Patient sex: M
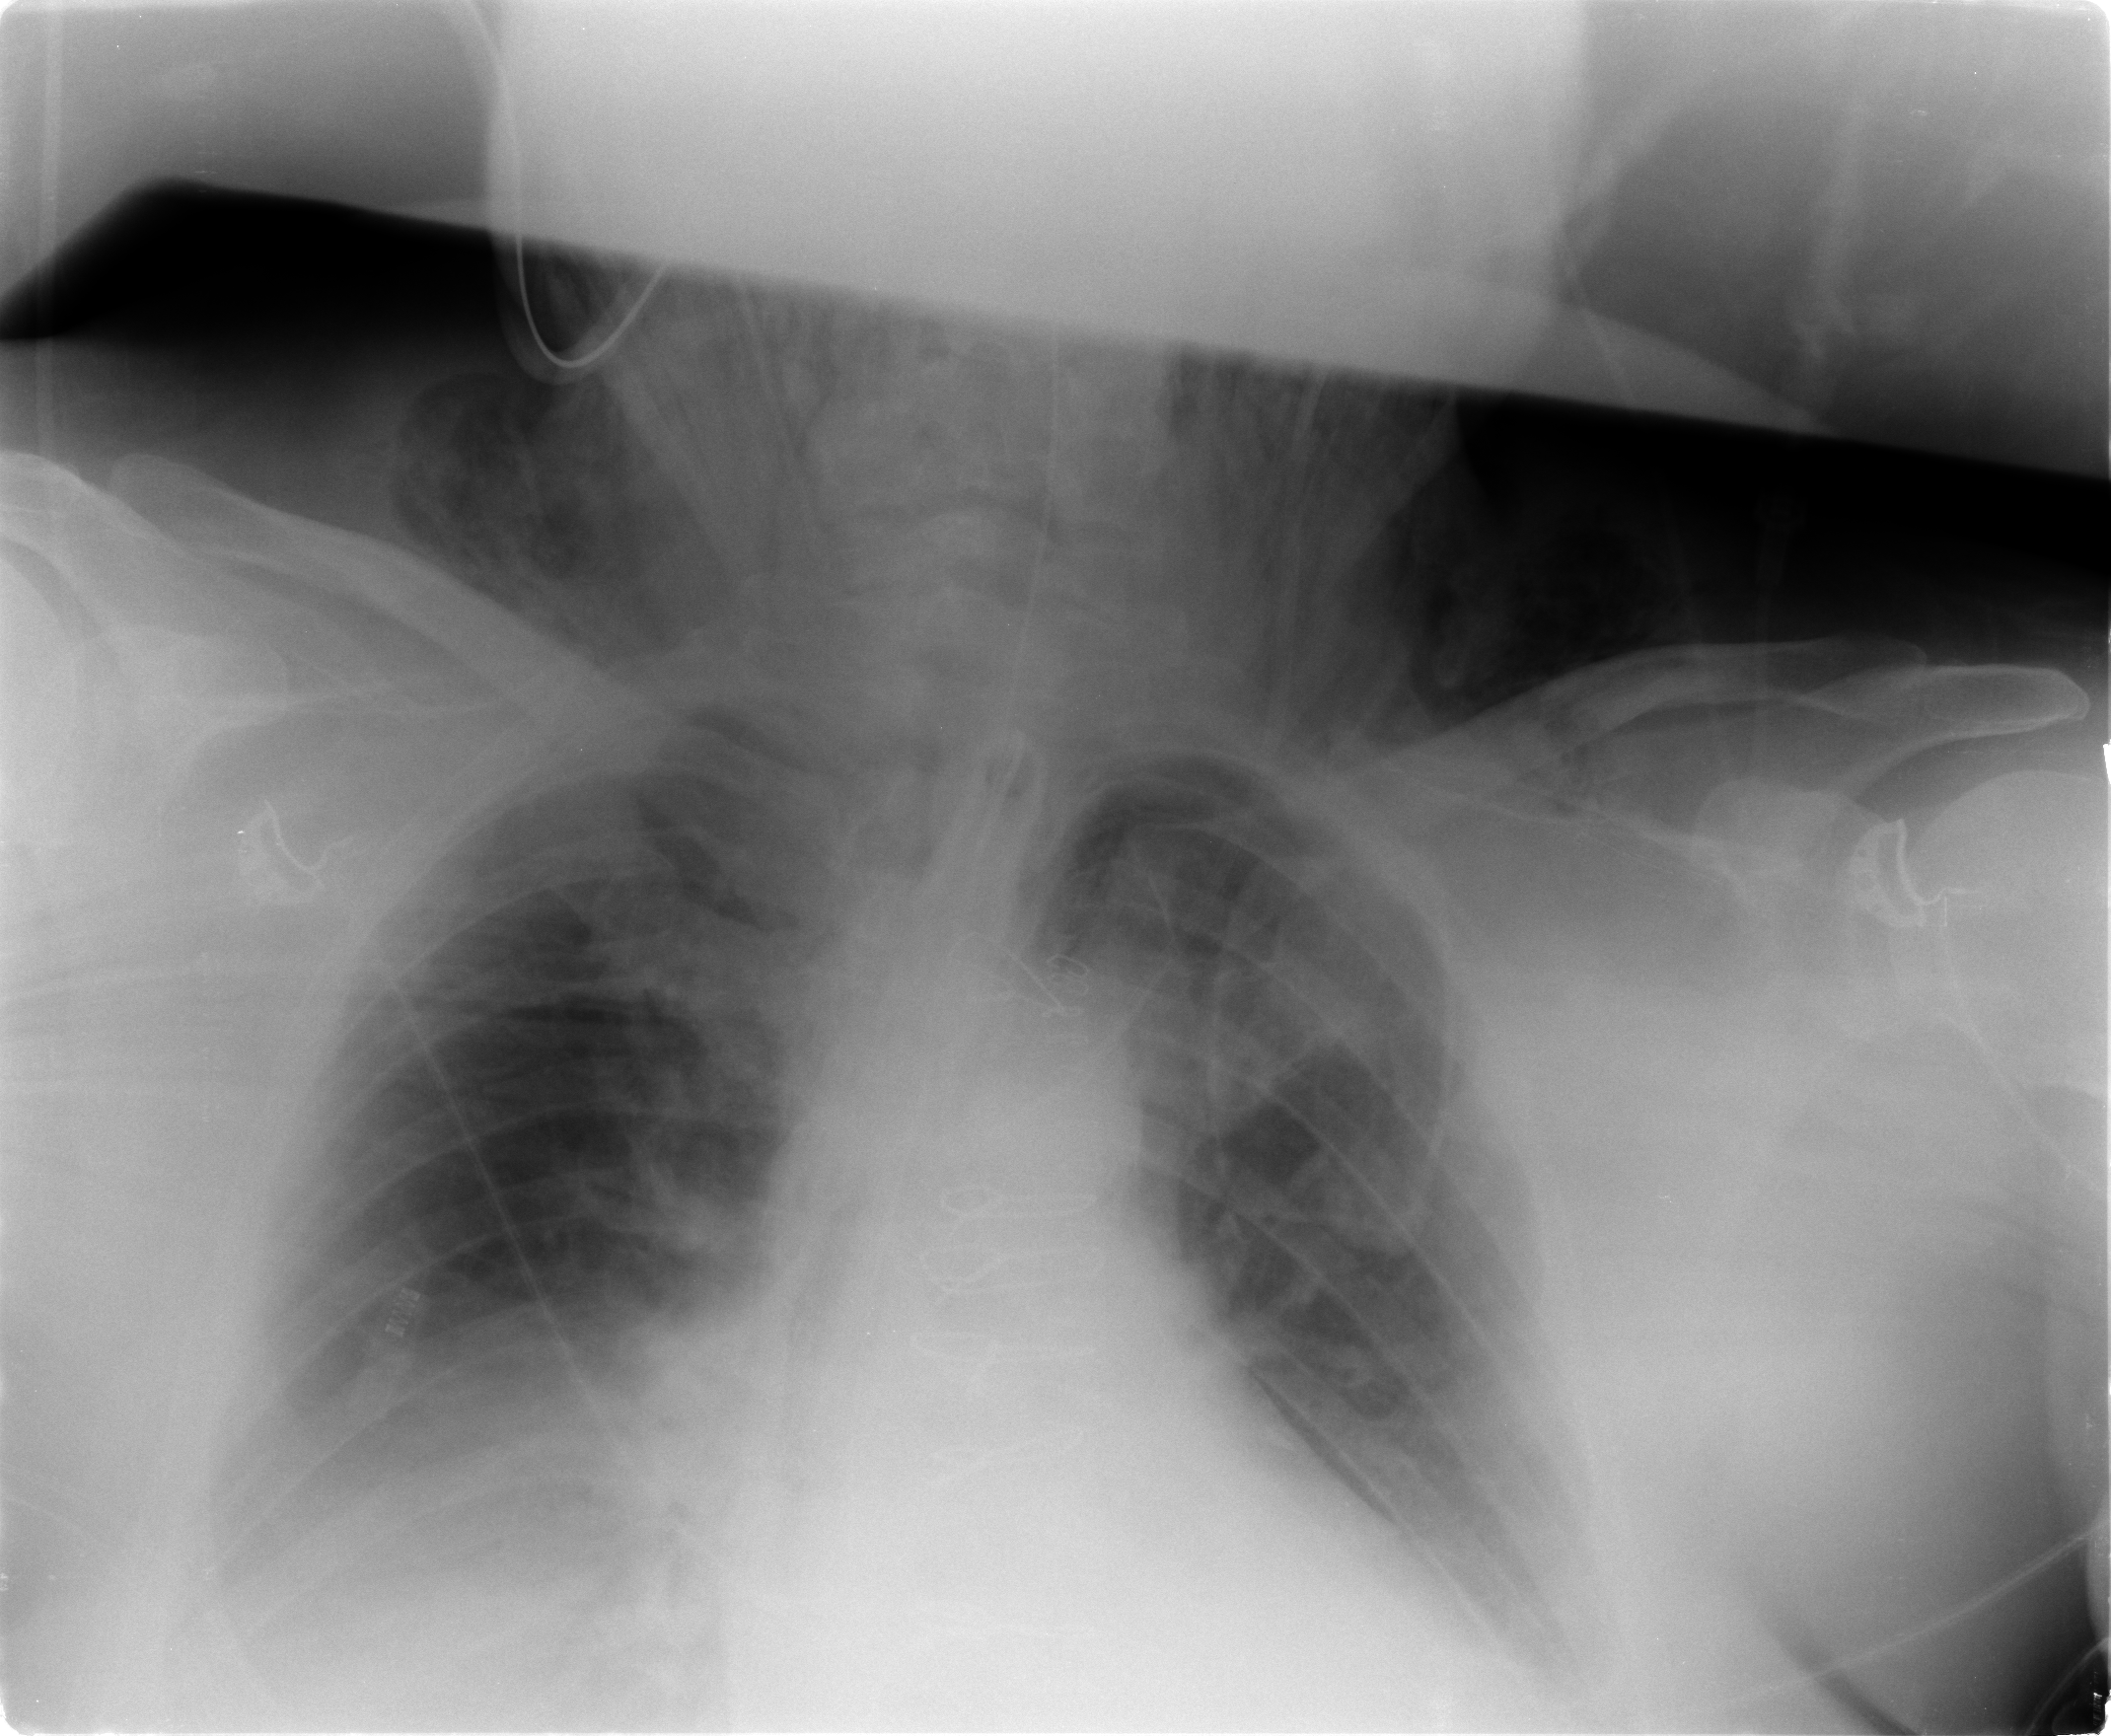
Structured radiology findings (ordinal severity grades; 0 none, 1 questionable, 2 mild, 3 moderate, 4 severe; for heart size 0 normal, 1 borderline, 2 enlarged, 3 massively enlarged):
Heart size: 2
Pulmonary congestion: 2
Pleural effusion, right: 2
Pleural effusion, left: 2
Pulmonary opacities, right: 1
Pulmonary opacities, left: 0
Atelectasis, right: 2
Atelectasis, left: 2